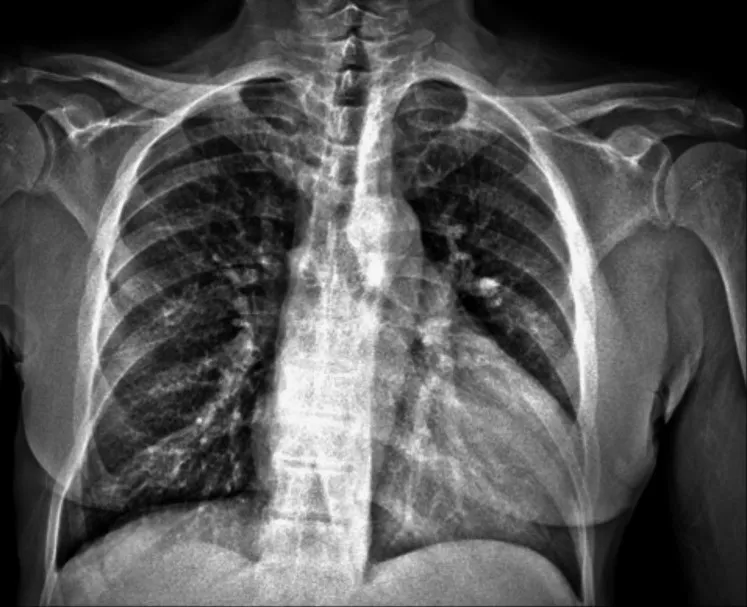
Chest x-ray showing cardiomegaly with non-specific perihilar prominence.
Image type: radiology (x_ray)